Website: macys
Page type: account-selection
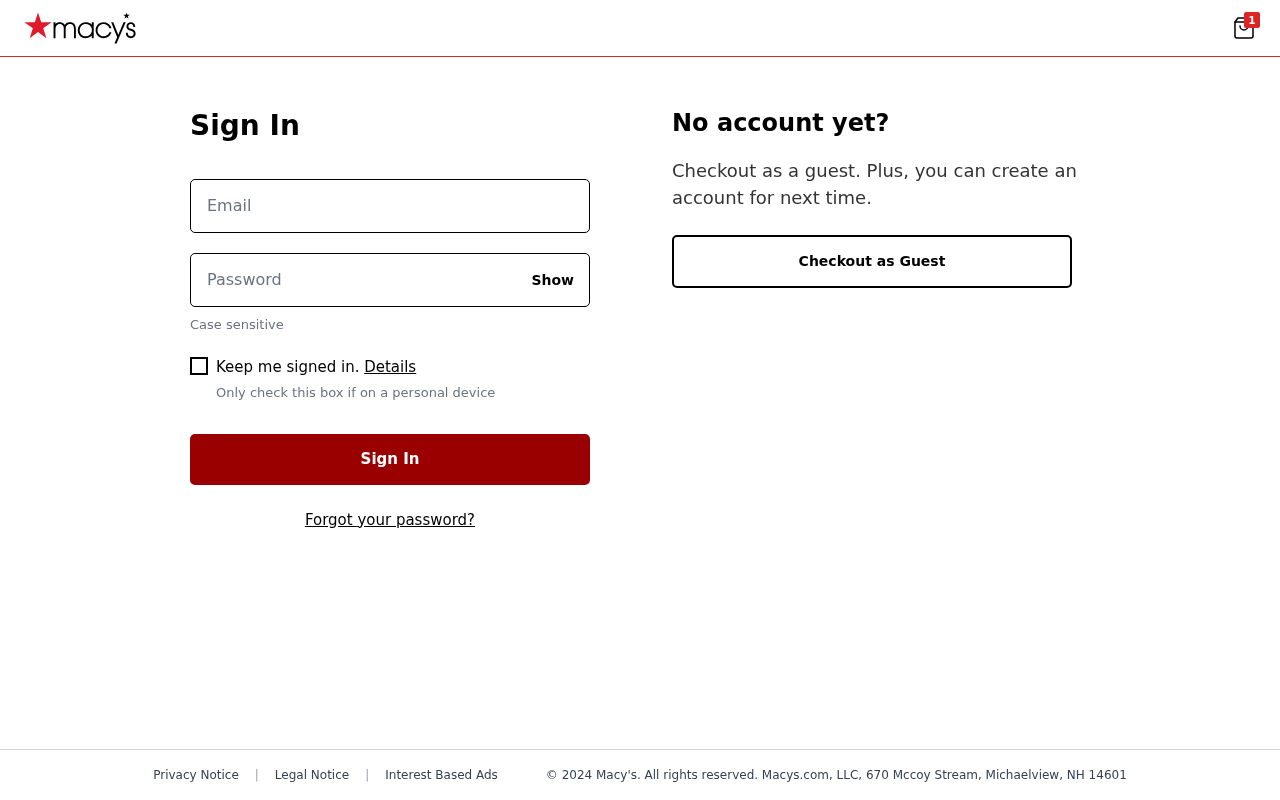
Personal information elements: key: PII_LOGIN_USERNAME
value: joshuadean19
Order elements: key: ORDER_NUM_ITEMS
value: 1